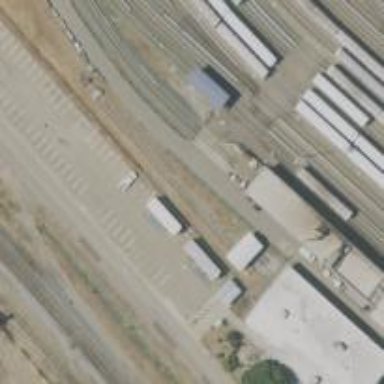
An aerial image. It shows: Yard area with electrified rail tracks.